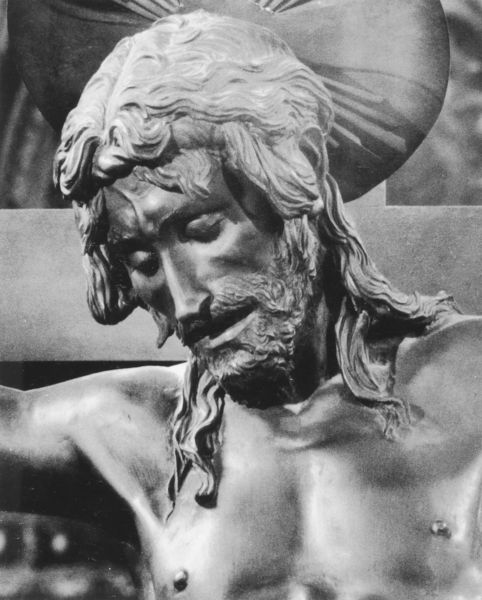
Titel: Kruzifix
Künstler: Donatello
Standort: Padua, Basilica del Santo (EU - I - Venetien)
Schlagwörter: kopf, mann, nackt, weiß, ausschnitt, brust, holz, mund, nase, schwarz, stirn, blick, bart, augen, stein, tod, tot, bild, kirche, figur, haare, traurig, skulptur, statue, detail, plastik, brustwarzen, lider, kreuz, religion, geschlossene augen, heiligenschein, hängend, christus, jesus, kreuzigung, leid, leiden, heilig, sünde, christentum, ikone, schwrz, glorie, nippel, inri, mud, reliqiue, kreuz inri